Interaction volume radius: 10 \u00c5
Interaction volume height: 10 \u00c5
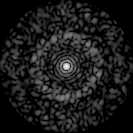
Disorder parameter: 0.8183